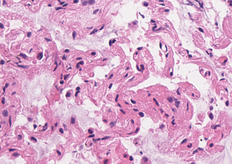
Tumor epithelial tissue: no
Tumor-associated stroma tissue: no
Normal tissue: yes